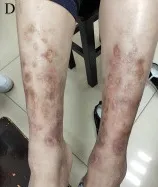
The lower limbs of the patient before and after treatment with tofacitinib. (D) The patient's lower limbs did not develop skin ulcers after 6 months of tofacitinib treatment.
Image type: medical_photograph (skin_photograph)